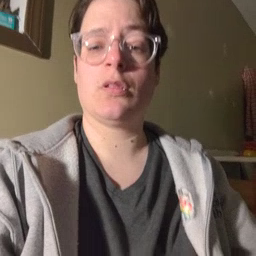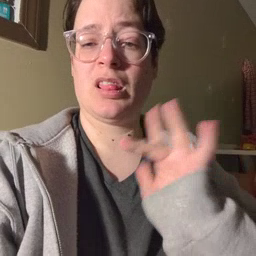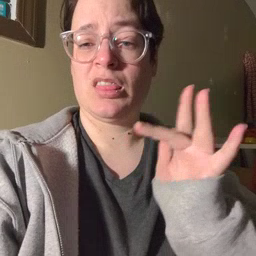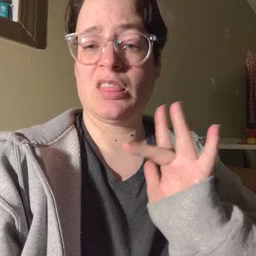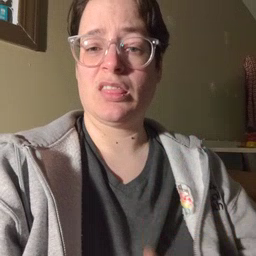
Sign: yucky